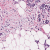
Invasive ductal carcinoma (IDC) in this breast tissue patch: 1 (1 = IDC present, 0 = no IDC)